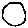
Label: circle